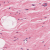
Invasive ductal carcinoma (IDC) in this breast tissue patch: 0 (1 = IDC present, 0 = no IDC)